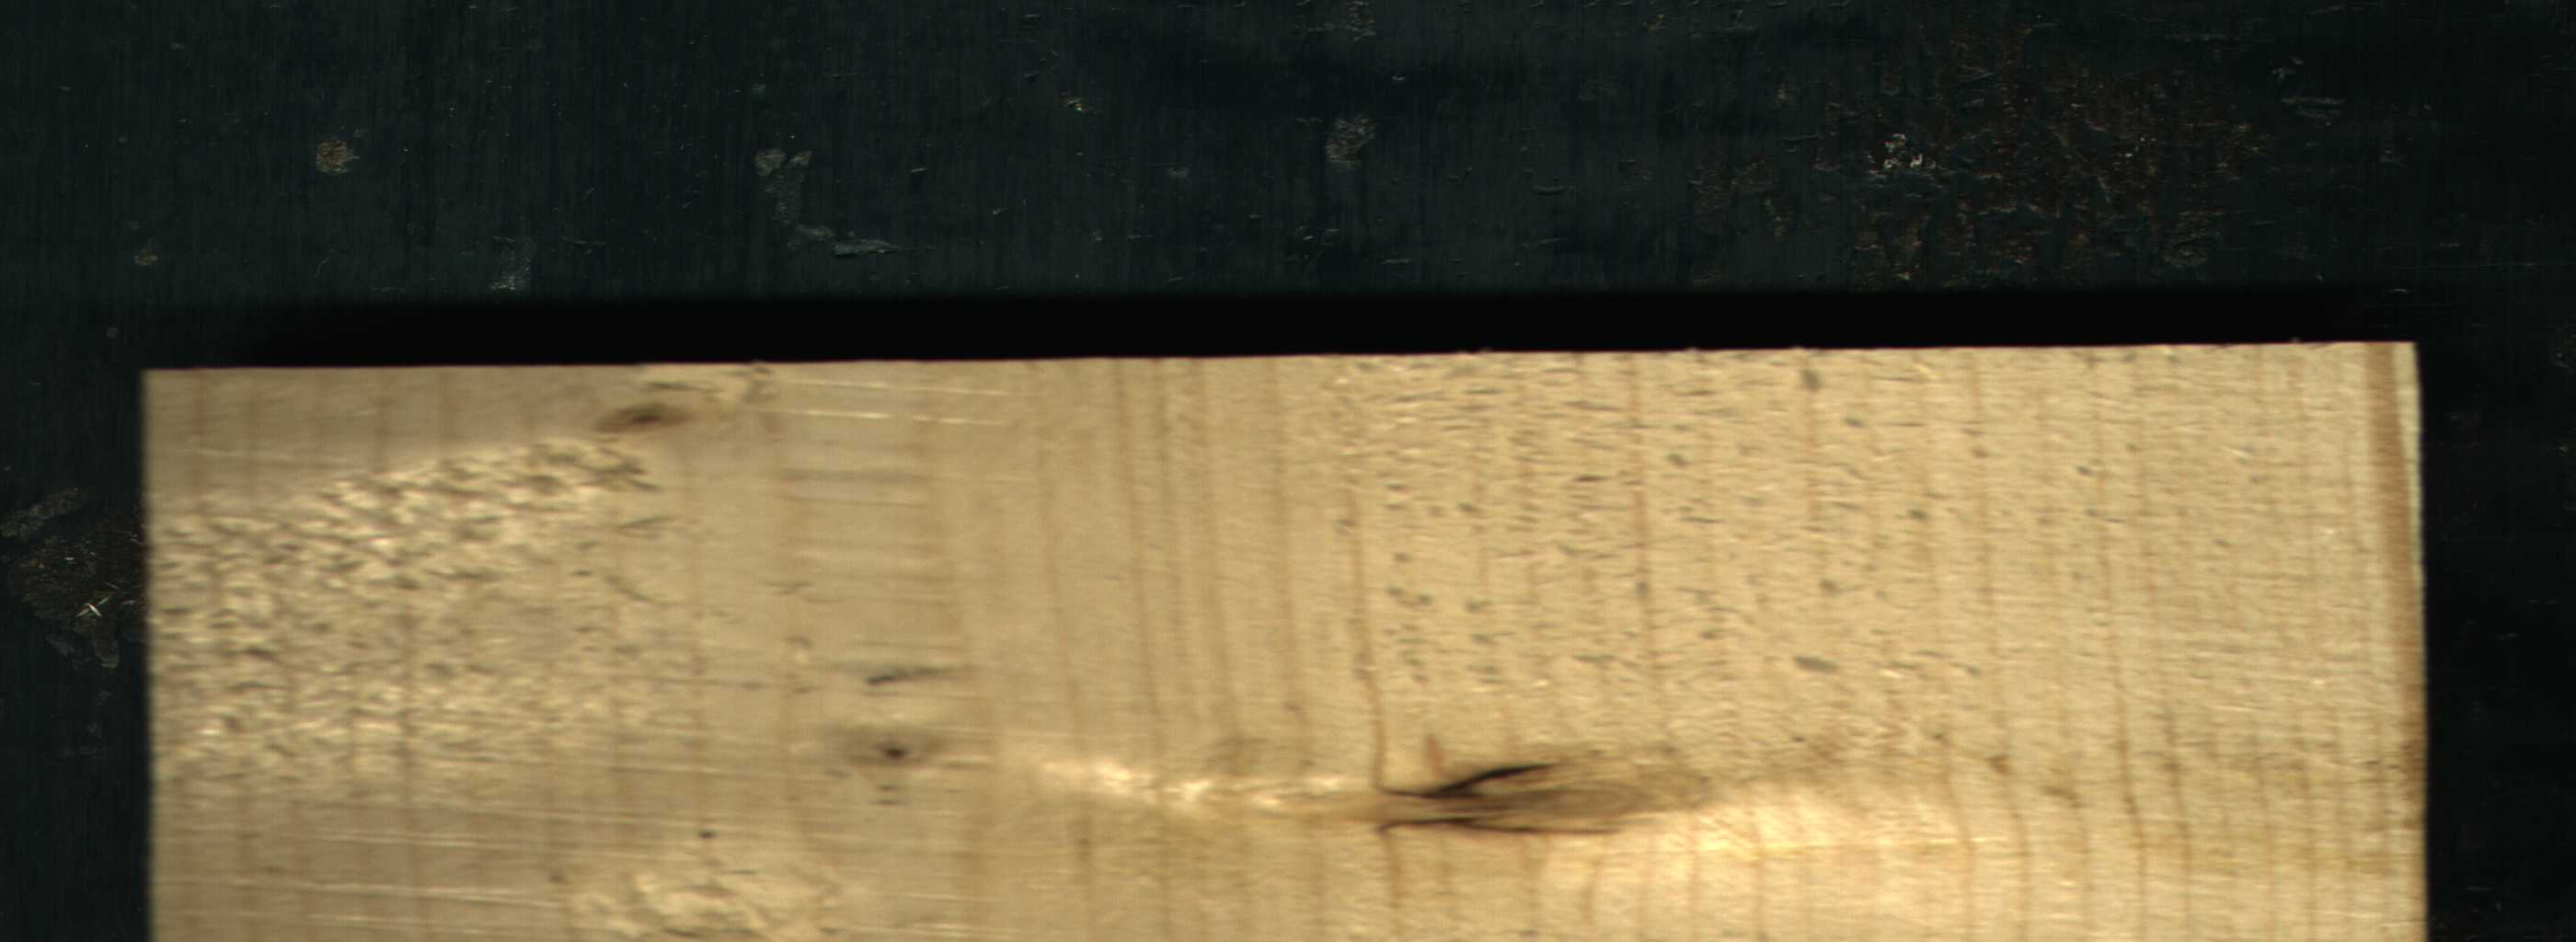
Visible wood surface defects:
Dead_Knot
Live_Knot
Live_Knot